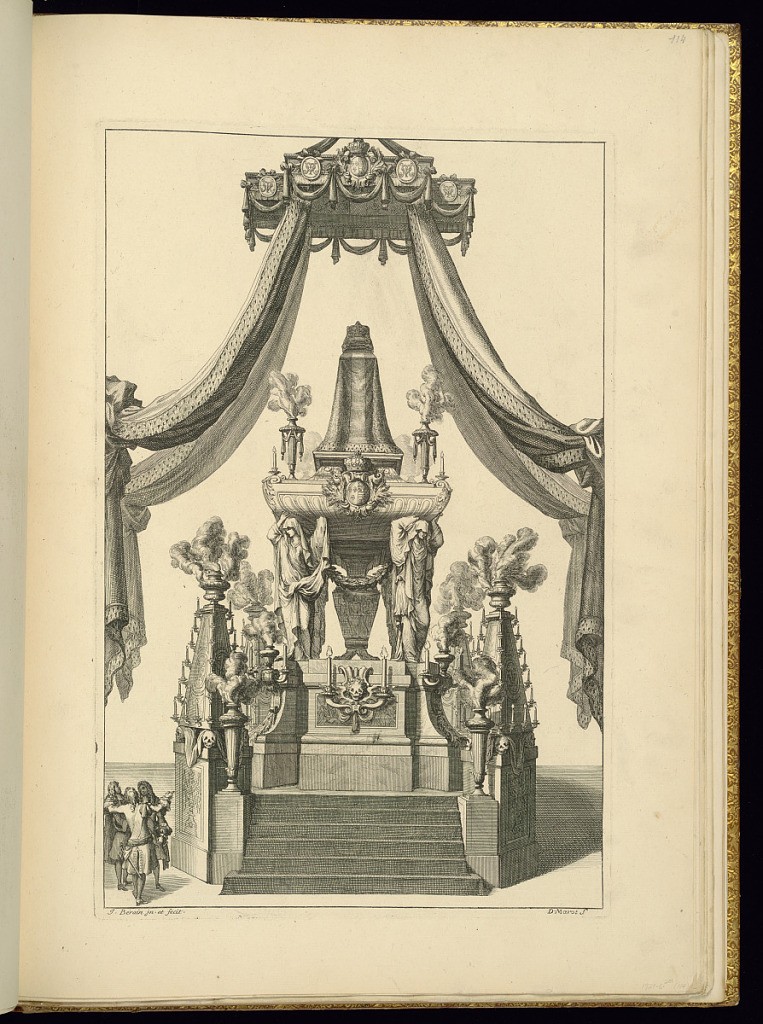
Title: Funereal Monument
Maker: Jean Berain, the elder, French, 1640-1711
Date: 1711
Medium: Engraving on laid paper
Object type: Bound print
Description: Funereal monument under a baldachin. The monument is decorated with incense-burning vases, skulls, and grieving women. At the lower left are three men looking and gesturing at the monument. The plate is signed.